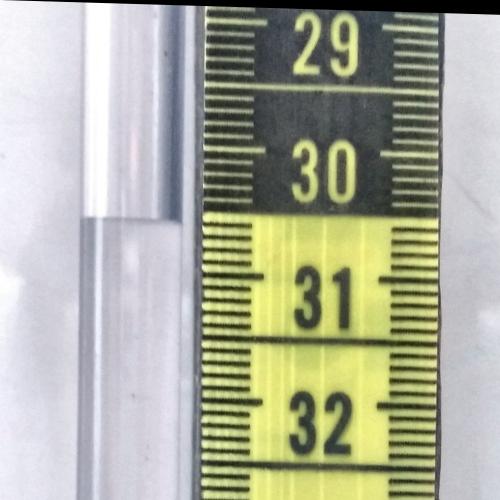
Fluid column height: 30.6 cm